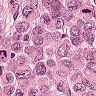
Metastatic tissue present: yes